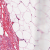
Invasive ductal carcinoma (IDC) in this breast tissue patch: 0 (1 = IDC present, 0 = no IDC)